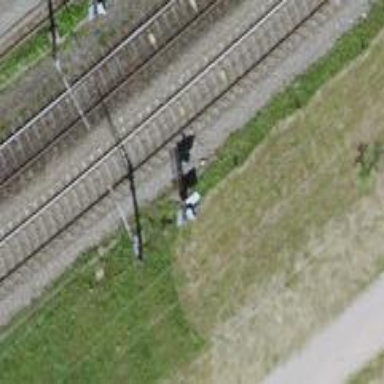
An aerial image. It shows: Railway signal.